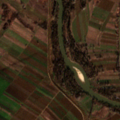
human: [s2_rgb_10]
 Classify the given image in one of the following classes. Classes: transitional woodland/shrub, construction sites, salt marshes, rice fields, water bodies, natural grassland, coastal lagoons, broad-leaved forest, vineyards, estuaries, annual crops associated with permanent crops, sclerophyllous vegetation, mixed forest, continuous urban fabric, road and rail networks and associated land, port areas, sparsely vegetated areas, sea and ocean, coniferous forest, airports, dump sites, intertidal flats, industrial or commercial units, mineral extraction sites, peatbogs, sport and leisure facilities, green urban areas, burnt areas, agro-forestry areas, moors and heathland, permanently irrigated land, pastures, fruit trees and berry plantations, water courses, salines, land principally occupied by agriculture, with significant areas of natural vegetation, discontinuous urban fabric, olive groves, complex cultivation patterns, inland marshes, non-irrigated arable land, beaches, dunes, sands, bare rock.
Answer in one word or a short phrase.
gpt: non-irrigated arable land, complex cultivation patterns, land principally occupied by agriculture, with significant areas of natural vegetation, broad-leaved forest